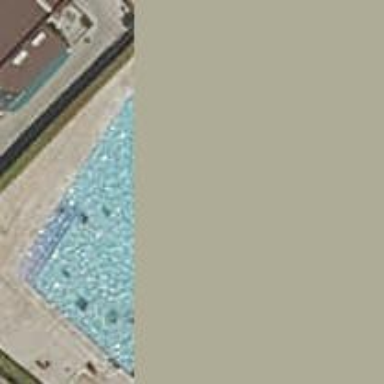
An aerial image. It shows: Swimming pool located in leisure land.